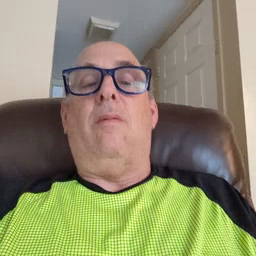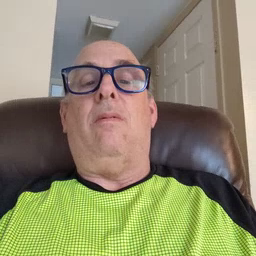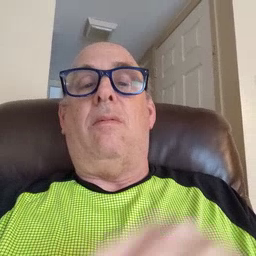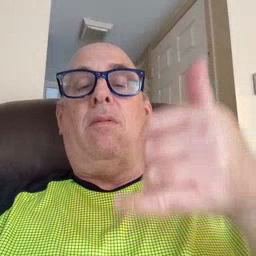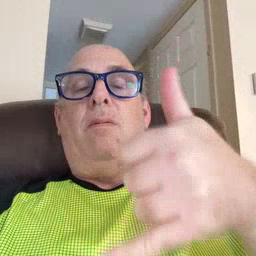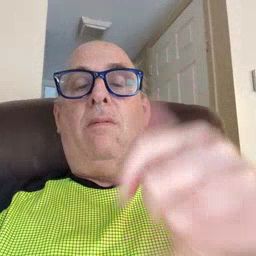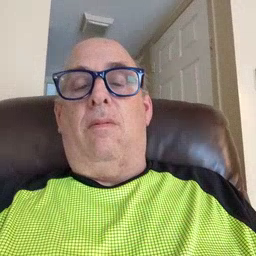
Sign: closet